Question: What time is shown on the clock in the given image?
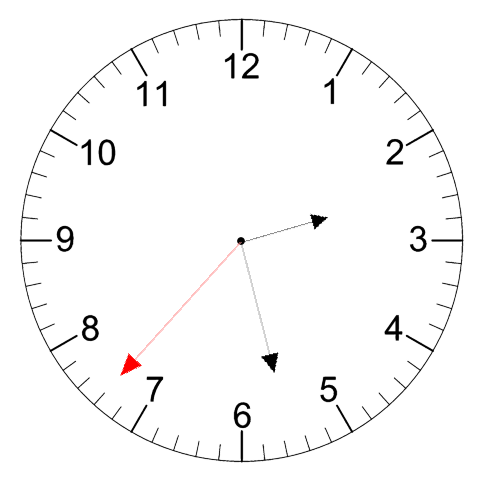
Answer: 02:27:37